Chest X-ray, PA view. Patient: 47 years old, sex M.
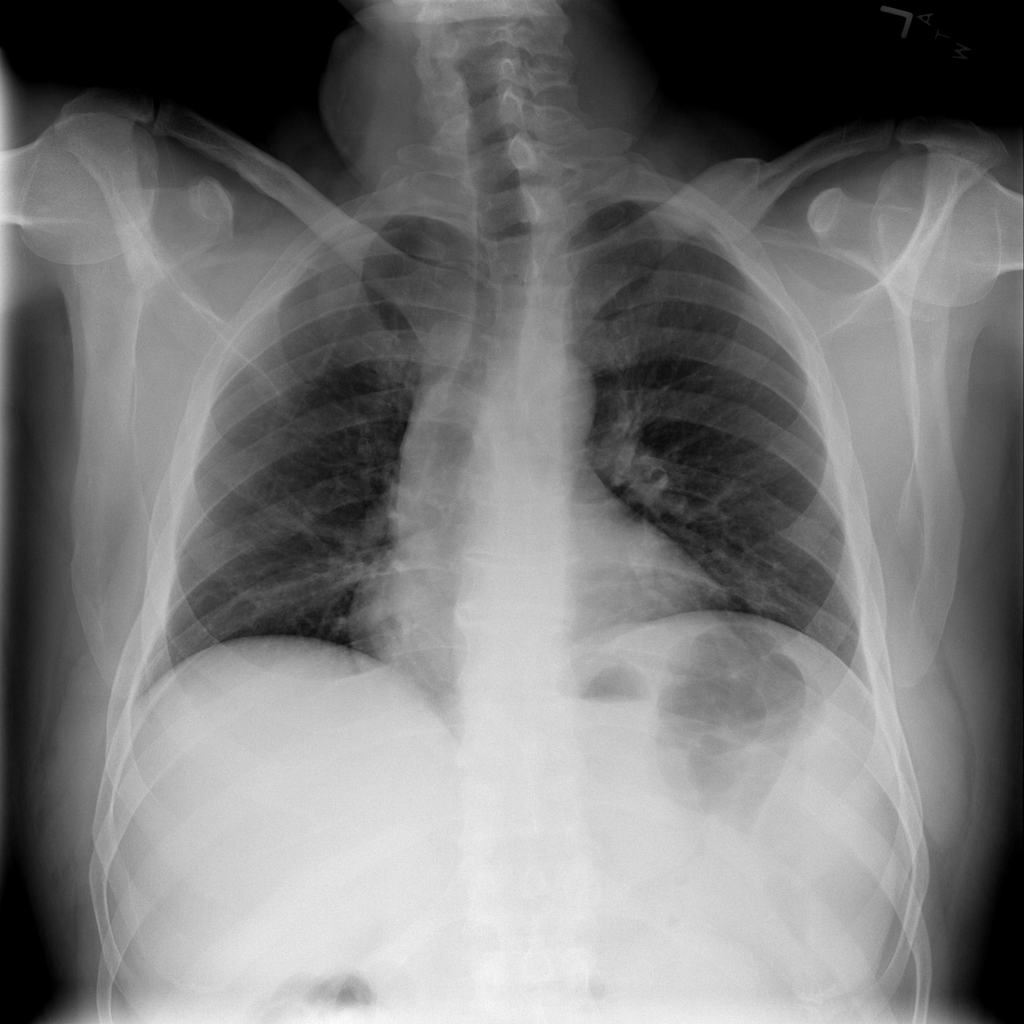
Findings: No Finding